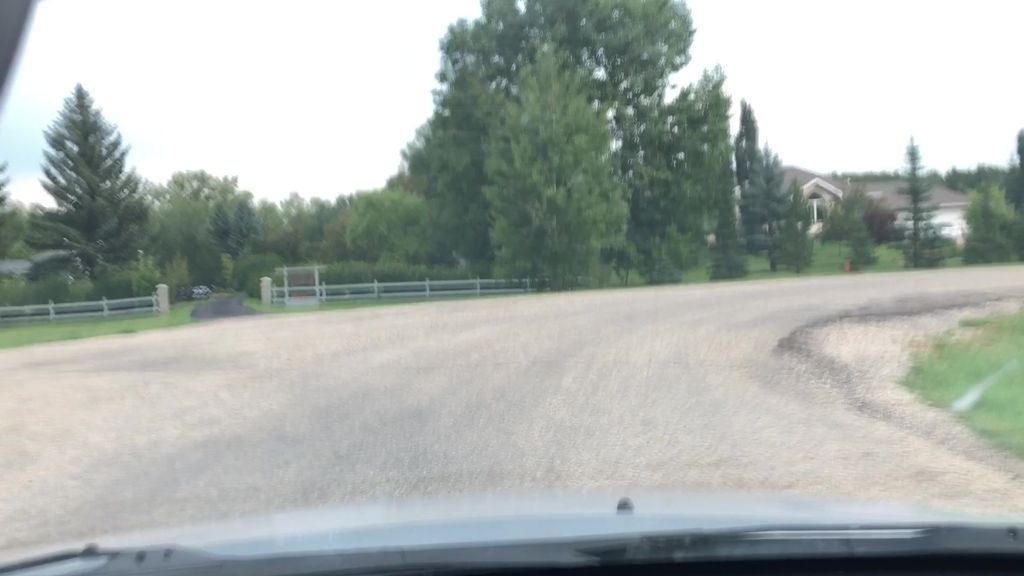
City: edmonton